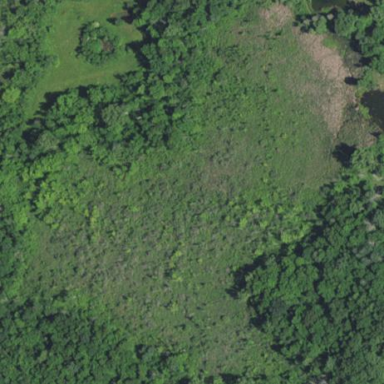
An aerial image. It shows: Marshy wetland area.